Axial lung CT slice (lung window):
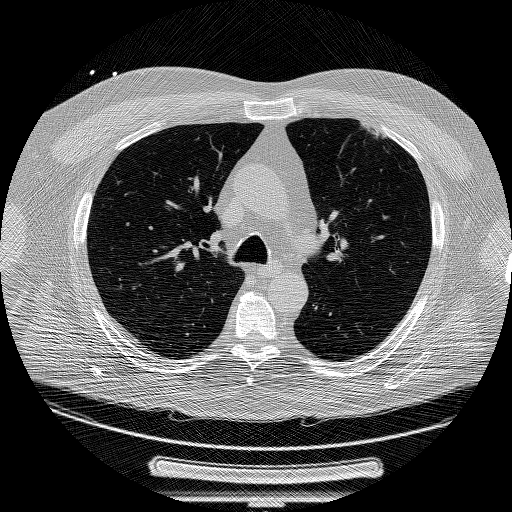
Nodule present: yes
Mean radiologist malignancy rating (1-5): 5